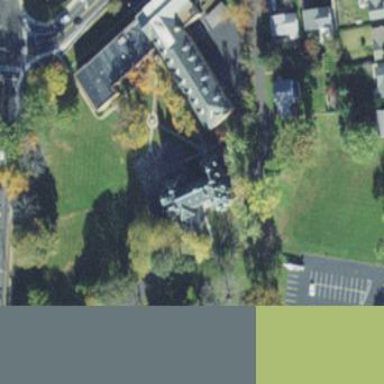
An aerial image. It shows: College.